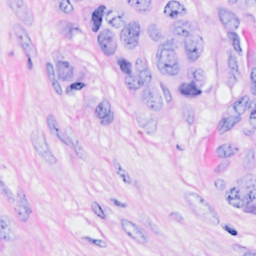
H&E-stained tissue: Breast